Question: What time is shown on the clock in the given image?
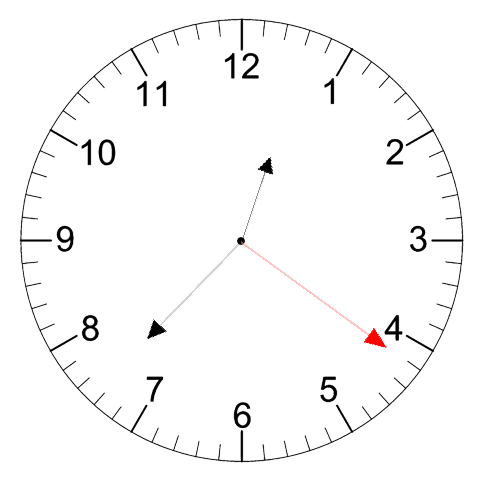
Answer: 12:37:21